Aerial crown-view tile of a tropical tree (Barro Colorado Island, Panama), acquired 20250124:
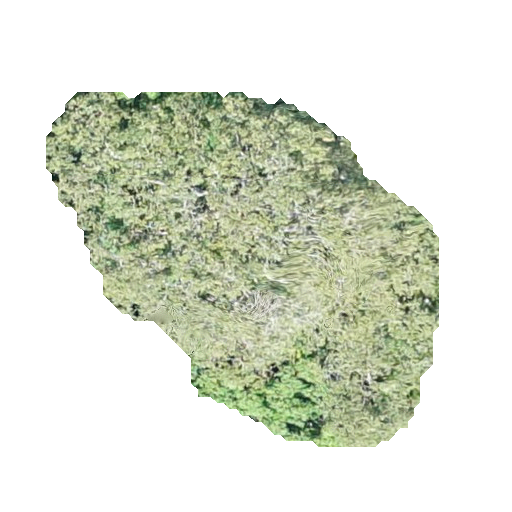
Species: Tabebuia rosea
GBIF accepted scientific name: Tabebuia rosea
Crown area: 143.4 m²